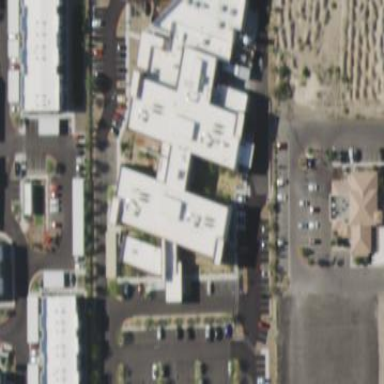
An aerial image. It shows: Healthcare facility identified as hospital.